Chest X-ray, PA view. Patient: 44 years old, sex F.
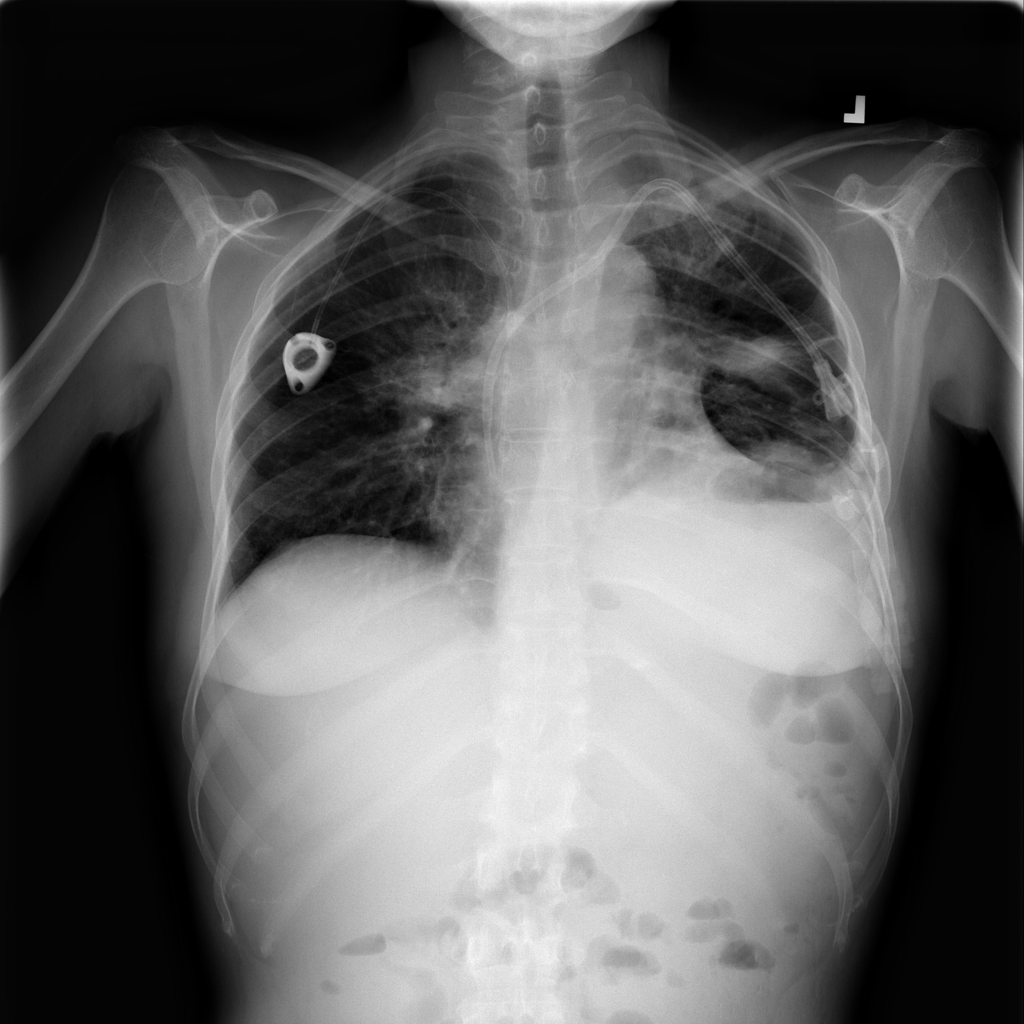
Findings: No Finding